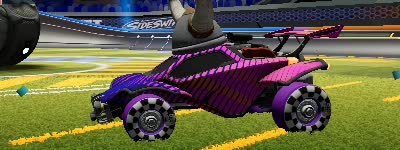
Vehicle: octane